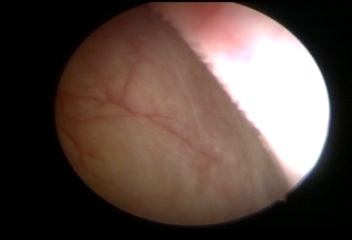
Modality: WLC
Class: Normal mucosa
Bladder cancer association: No